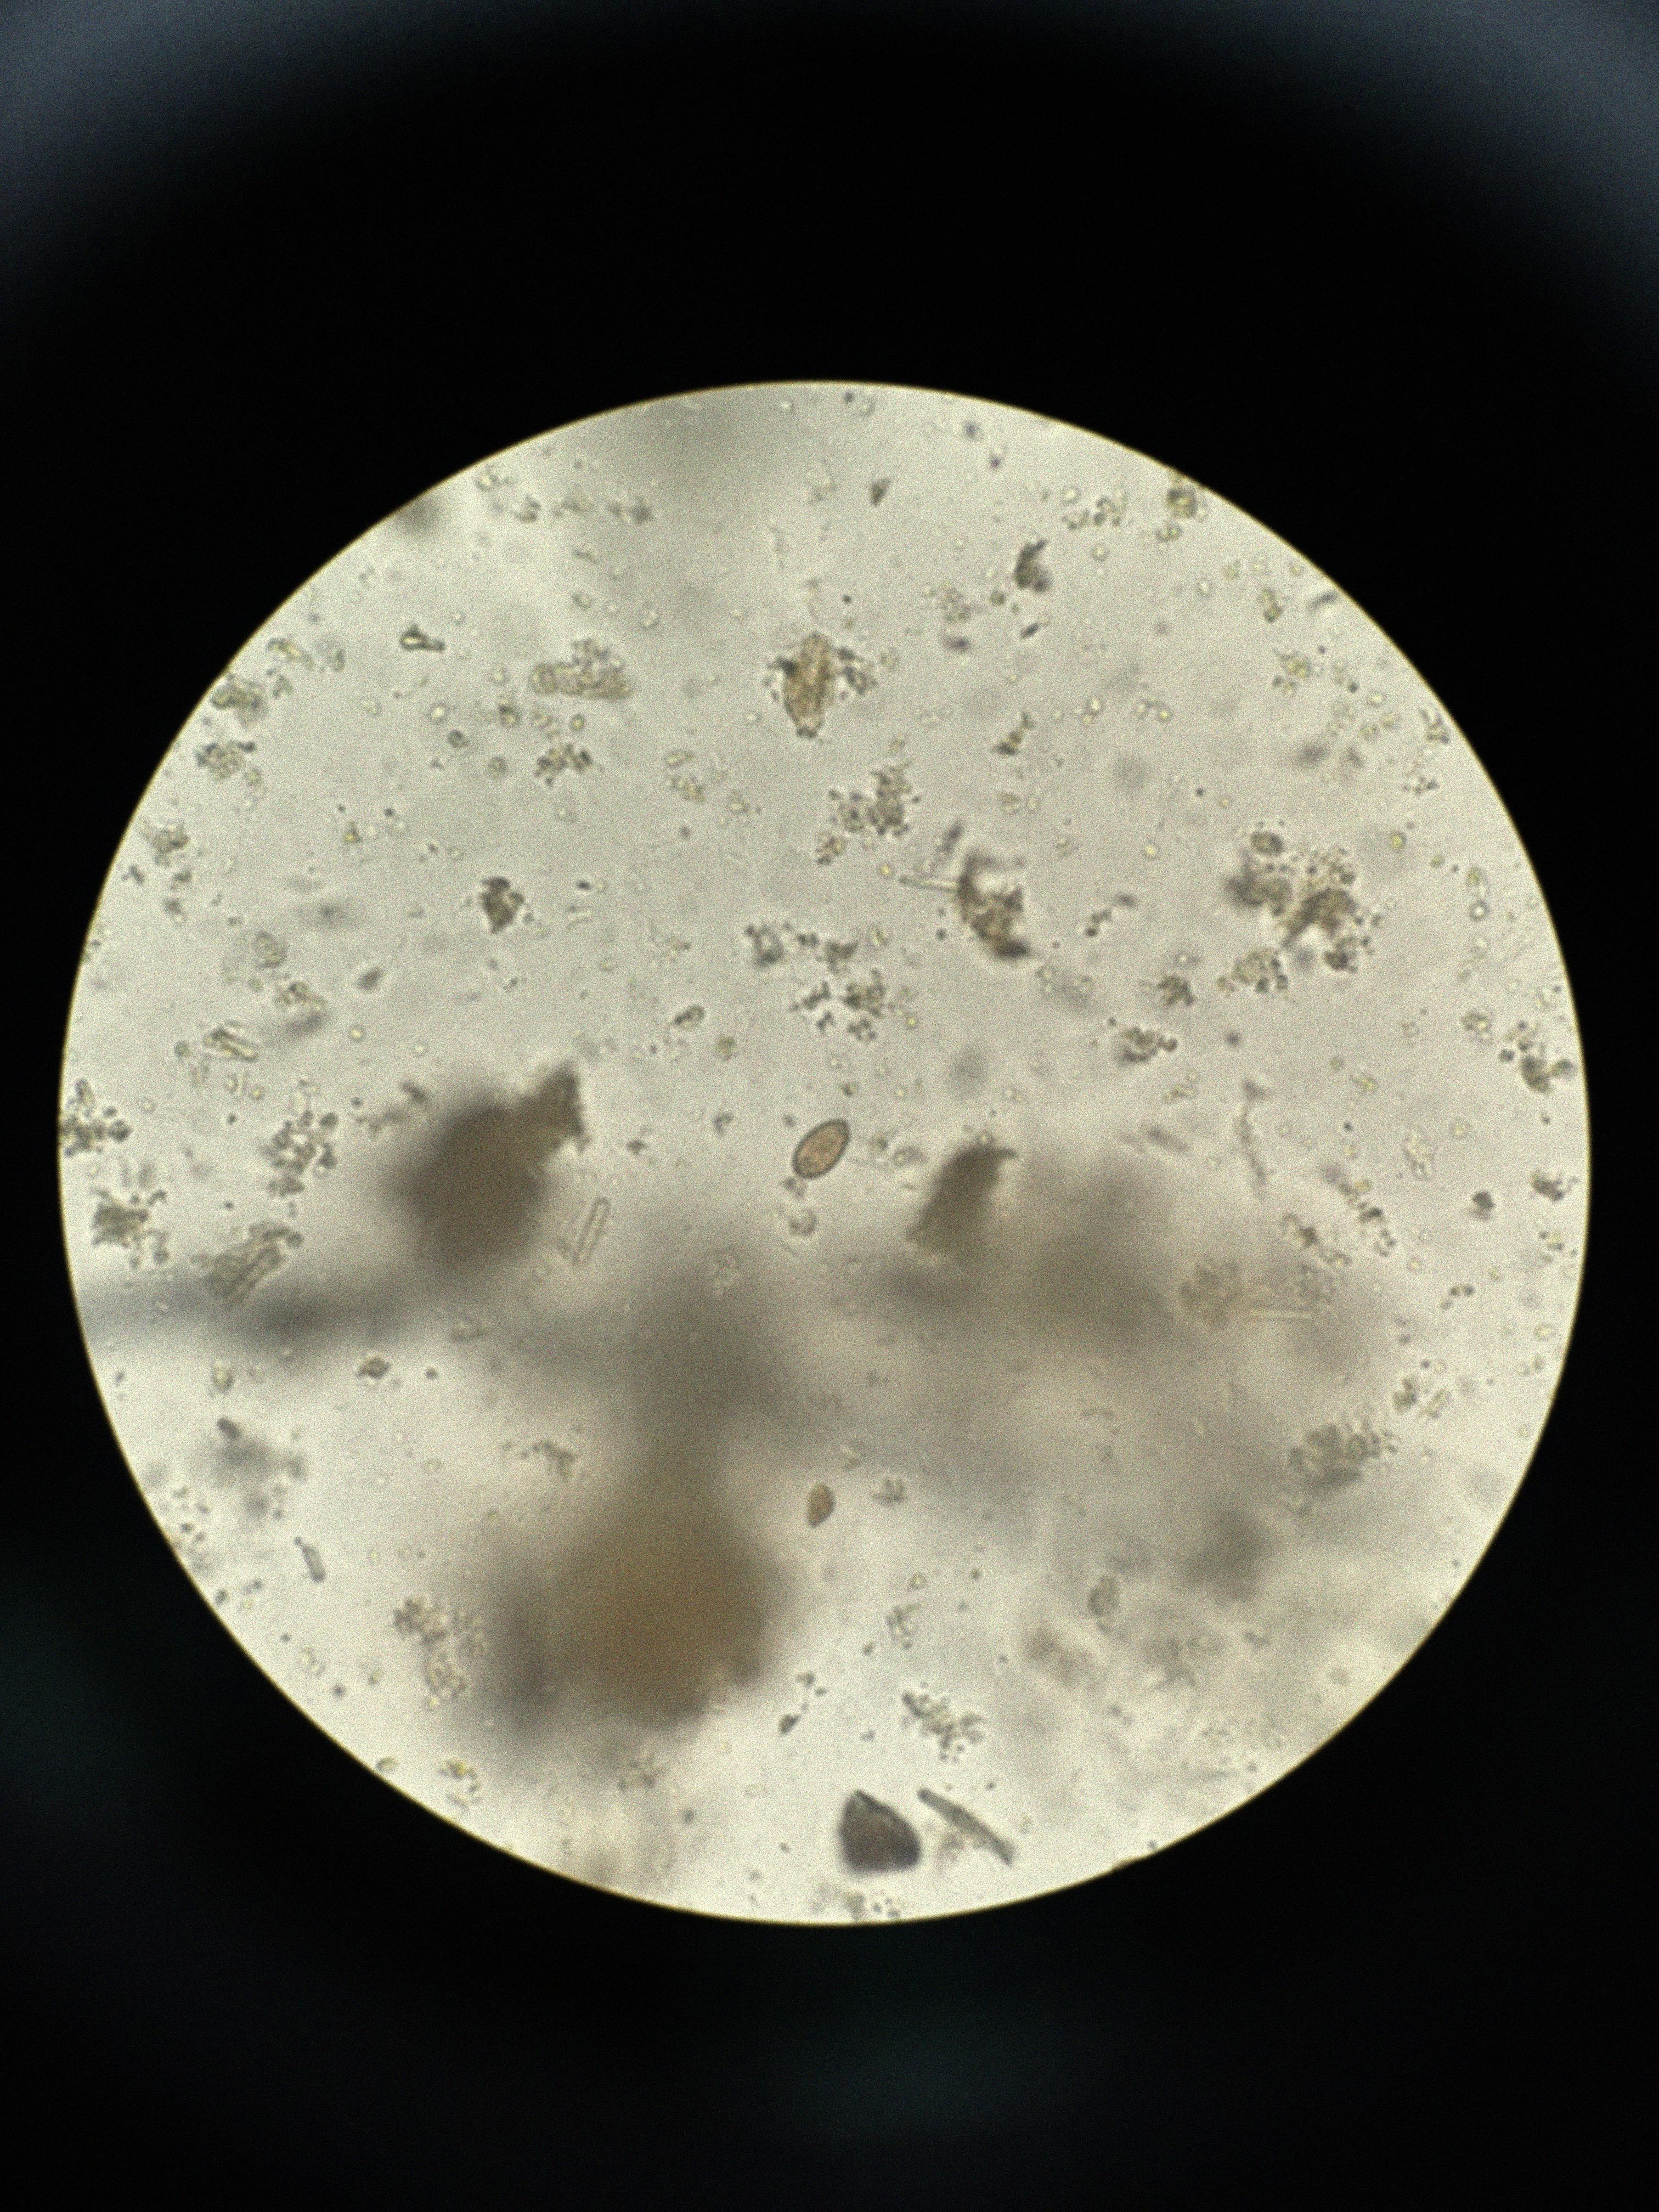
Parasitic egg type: Opisthorchis viverrine